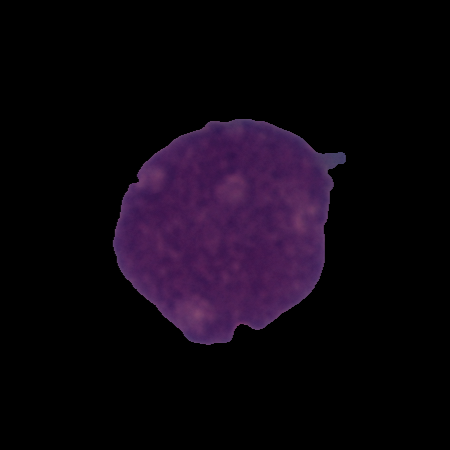
Label: cancer